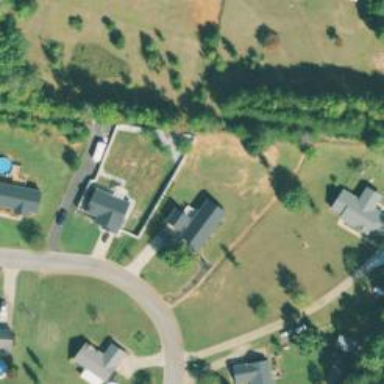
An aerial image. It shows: Driveway leading to service road.